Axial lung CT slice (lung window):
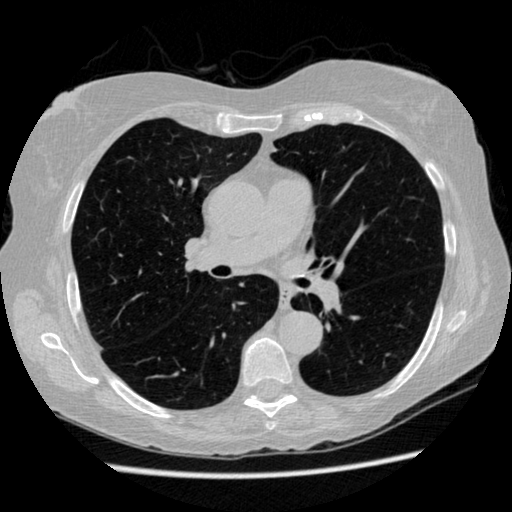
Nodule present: no